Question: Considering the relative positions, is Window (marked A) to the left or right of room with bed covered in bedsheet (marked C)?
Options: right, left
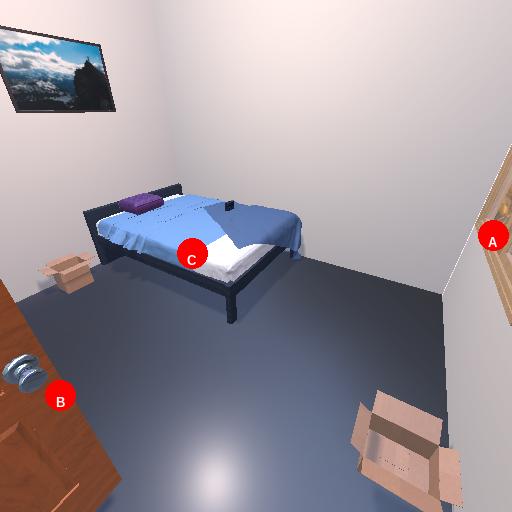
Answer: right